Interaction volume radius: 10 \u00c5
Interaction volume height: 25 \u00c5
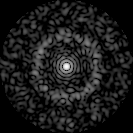
Disorder parameter: 0.8361